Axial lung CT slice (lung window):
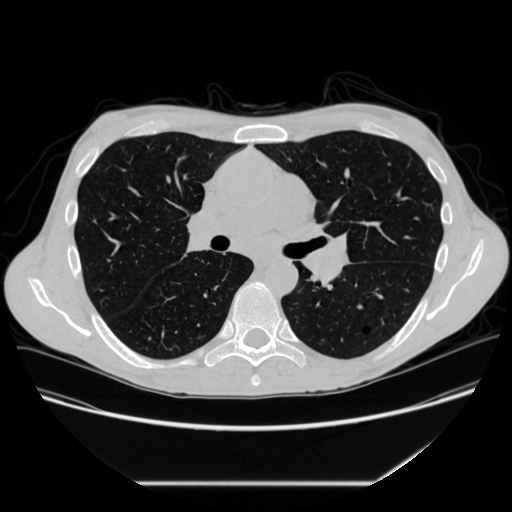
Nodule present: no